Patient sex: F
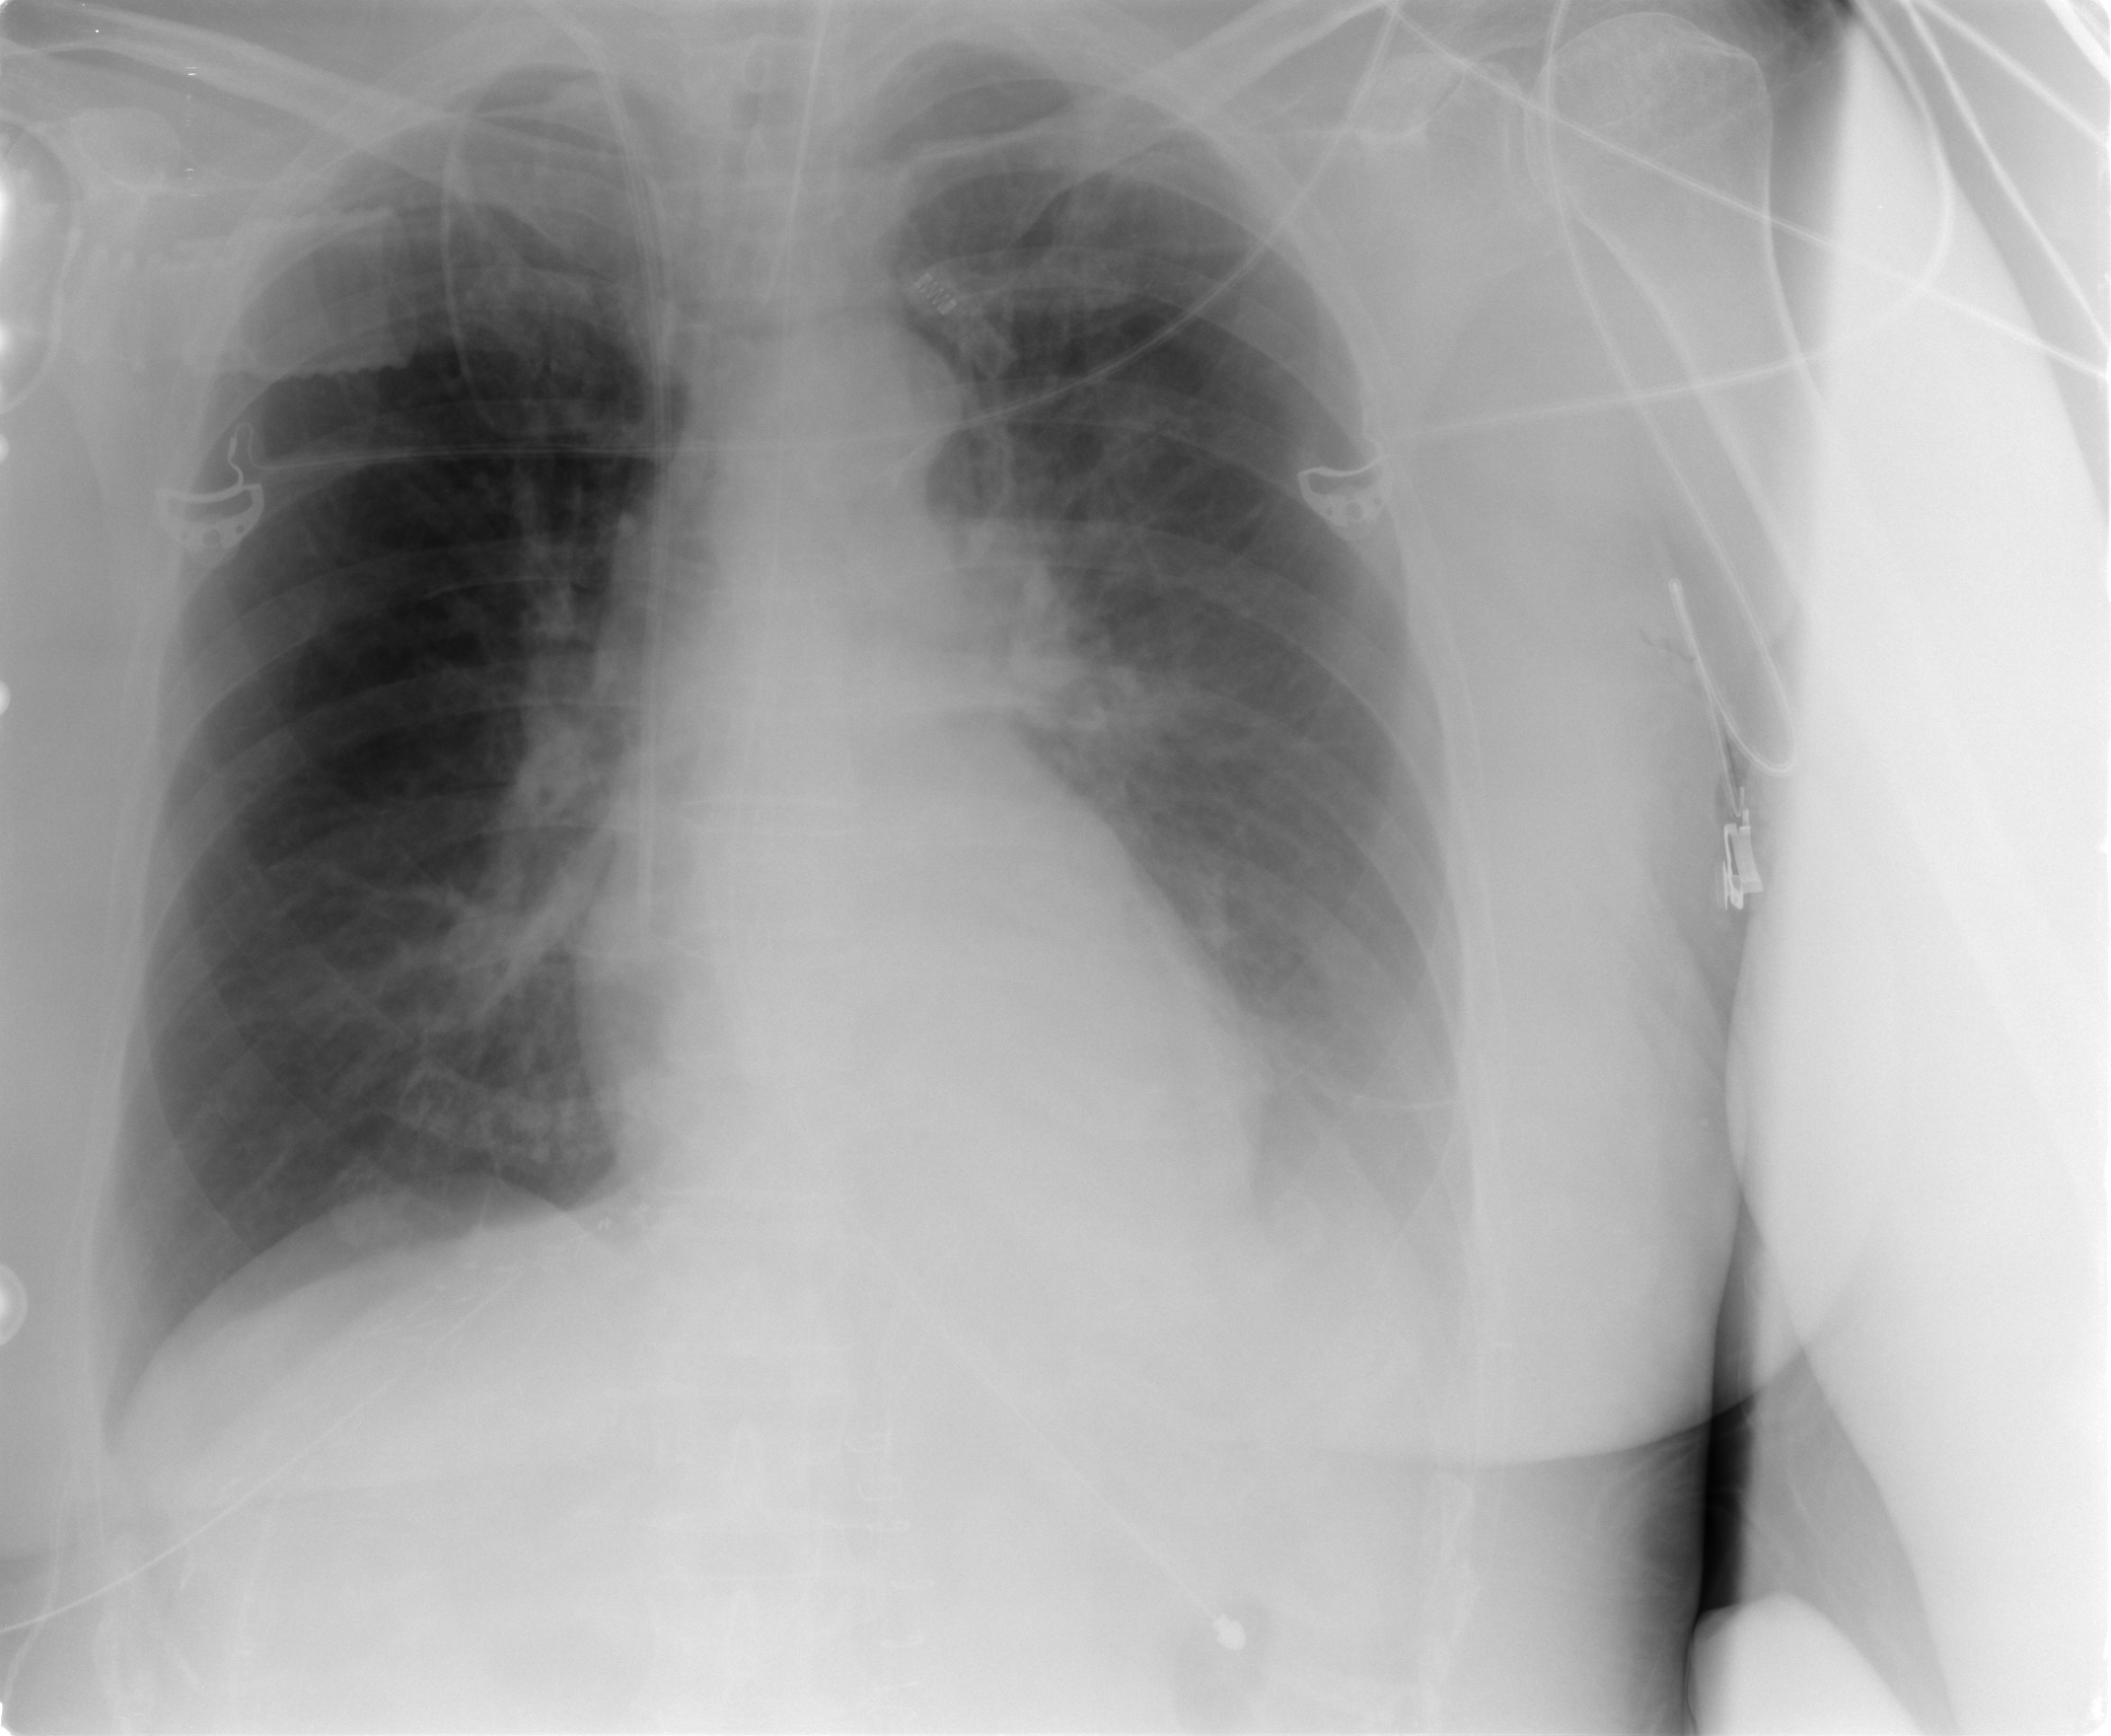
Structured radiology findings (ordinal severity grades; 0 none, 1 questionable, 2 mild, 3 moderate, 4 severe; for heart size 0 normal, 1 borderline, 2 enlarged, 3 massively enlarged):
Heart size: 0
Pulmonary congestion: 2
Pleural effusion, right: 0
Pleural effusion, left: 2
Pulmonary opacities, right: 0
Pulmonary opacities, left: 2
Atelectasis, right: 0
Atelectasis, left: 2